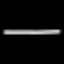
Label: line